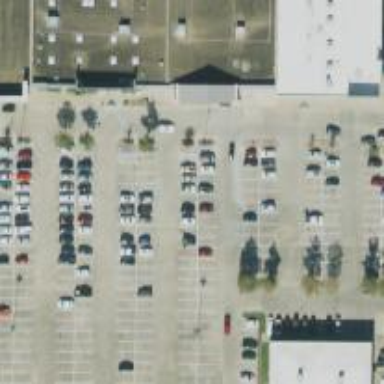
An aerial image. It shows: Parking space.